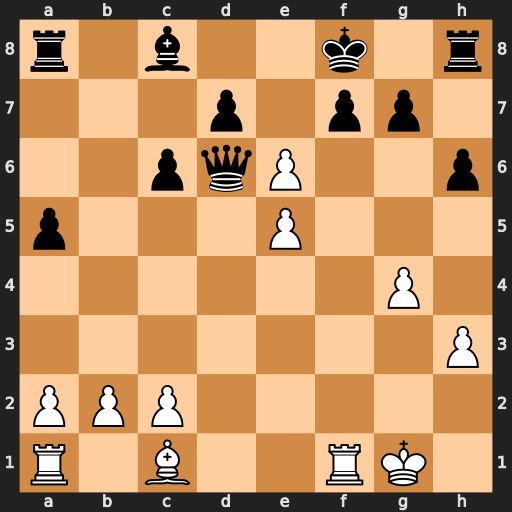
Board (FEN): r1b2k1r/3p1pp1/2pqP2p/p3P3/6P1/7P/PPP5/R1B2RK1
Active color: w
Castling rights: -
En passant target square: -
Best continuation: Rxf7+ Ke8 exd6